Question: On the Create action, I can add information into editor fields and save them to Table1, however, for one of the fields I want a drop down list, populated from a column from Table2, which can then be selected and saved to Table1 in one of the fields, depending on selection. I have managed to display the information in a drop down table from Table2, but not pass it to Table1
Model1:
'''
public int id { get; set; }
public string JobNo { get; set; }
public string DelNo { get; set; }
public Nullable<int> DeptToPack { get; set; }
public string PackNo { get; set; }
public Nullable<decimal> TargetHrs { get; set; }
public Nullable<System.DateTime> PackingDate { get; set; }
public virtual Table2 Table2{ get; set; }
'''
Model 2:
'''
public Table2()
{
this.Table1= new HashSet<Table1>();
}
public int id { get; set; }
public string Dept { get; set; }
public virtual ICollection<Table1> Table1{ get; set; }
'''
Combined Model:
'''
public class Combined
{
public Table1 Table1 { get; set; }
public Table2 Table2{ get; set; }
}
'''
The view currently displays text editors for all the fields which can be edited and saved to a database using SaveChanges(); on the HomeController, under a Create action
Create Action
'''
public ActionResult Create()
{
IEnumerable<SelectListItem> items = _db.Table2
.Select(c => new SelectListItem
{
Value = c.Dept,
Text = c.Dept
});
ViewBag.Dropdownlist = items;
return View();
}
[HttpPost]
public ActionResult Create(Table1 table1)
{
if (ModelState.IsValid)
{
_db.Table1.Add(table1);
_db.SaveChanges();
return RedirectToAction("Index");
}
return View(table1);
}
'''
And the view displays the information from table1, and one field from table2. I seem to be having trouble with the @Html.DropDownList element
I currently have (below) which displays the data, but cannot be processed to Table1
'''
@Html.DropDownList("Table1.Field1", (IEnumerable<SelectListItem>) ViewBag.DropDownList)
'''
Hopefully the image explains it better, filled input boxes will be saved to Table1
except for 1 field, which is a drop down list from column {InfoToPass}, from Table2, in which 1 of 4 options can be selected, then that value along with all the other inputs will be saved to Table1

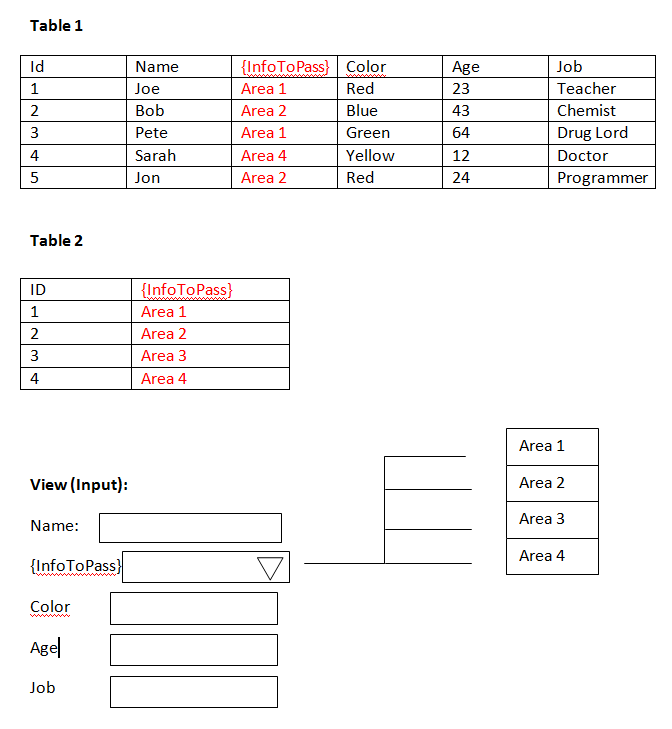
Answer: My scenario involved joining a few tables to provide a certain column value, (so you can ignore then linq query), which would displayed in a drop down list. The user can then select the values (if any) from the drop down list which can then be saved to another table ().
'''
@model TharInfo2.Models.Combined
<div class="editor-field">
@Html.DropDownListFor(model => model.Table1.DelNo, (IEnumerable<SelectListItem>)ViewBag.Rev)
</div>
'''
'''
public ActionResult Create()
{
var rd = RouteData.Values["jobno"];
var query = (from t in _db.table3
join d in _db.table2 on t.delivery_number equals d.ID
join m in _db.table4 on d.OrderNo equals m.JobNo
where m.JobNo == rd
select new
{
t.rev_delivery_number
});
IEnumerable<SelectListItem> rev_del = query
.Select(c => new SelectListItem
{
Value = c.rev_delivery_number,
Text = c.rev_delivery_number
});
ViewBag.Rev = rev_del;
return View();
}
[HttpPost]
public ActionResult Create(Table1 table1)
{
if (ModelState.IsValid)
{
_db.Table1.Add(table1);
_db.SaveChanges();
return RedirectPermanent("Index");
}
return View(table1);
}
'''